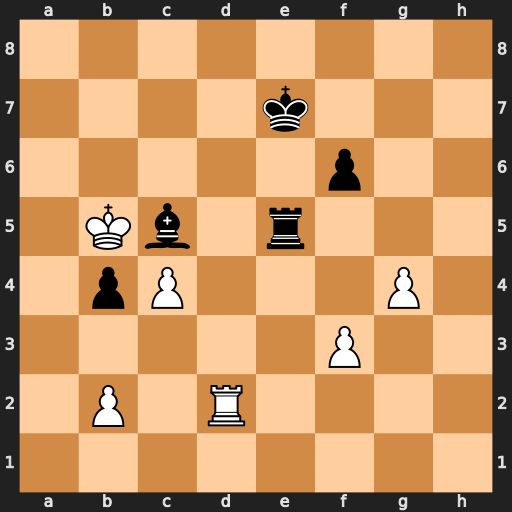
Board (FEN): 8/4k3/5p2/1Kb1r3/1pP3P1/5P2/1P1R4/8
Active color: w
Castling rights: -
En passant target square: -
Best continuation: f4 Be3+ fxe5 Bxd2 exf6+ Kxf6 c5